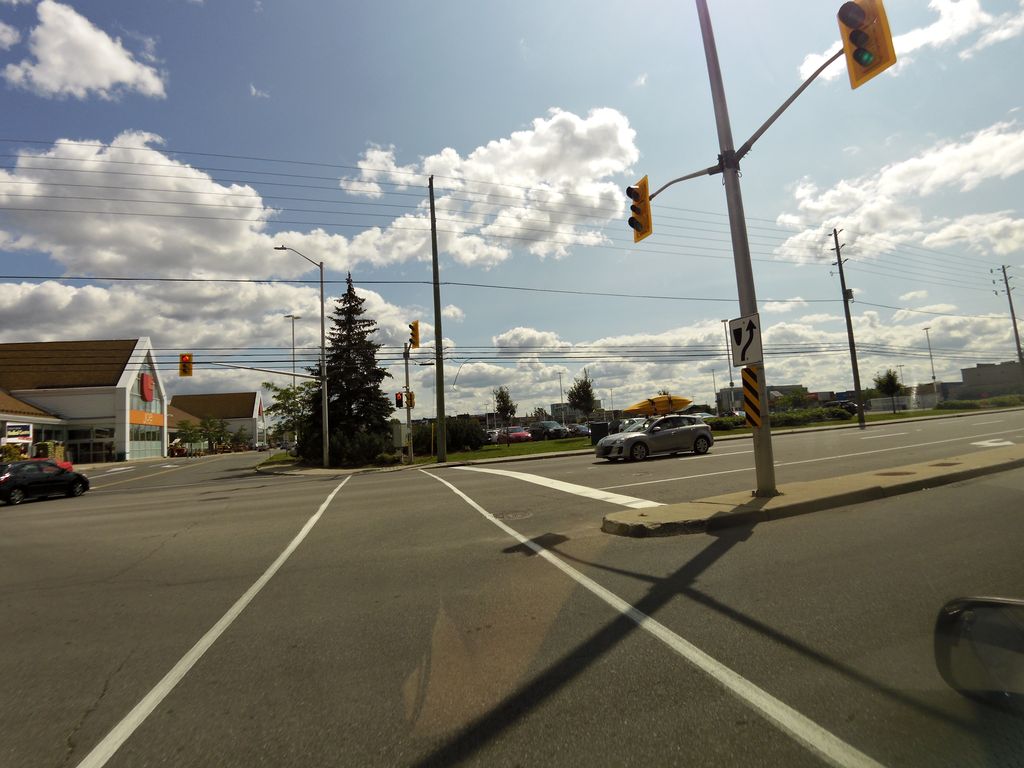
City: ottawa-gatineau